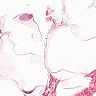
Metastatic tissue present: no